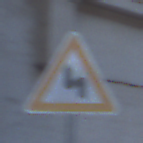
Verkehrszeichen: DoppelkurveZunaechstLinks
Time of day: SunriseSunset
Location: Outdoor (Urban)
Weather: Clear
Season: NotSpecified
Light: Natural